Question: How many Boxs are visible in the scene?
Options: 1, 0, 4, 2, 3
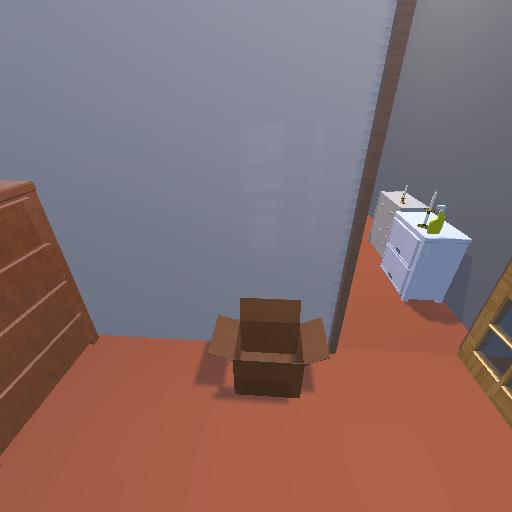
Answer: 1